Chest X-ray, PA view. Patient: 28 years old, sex M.
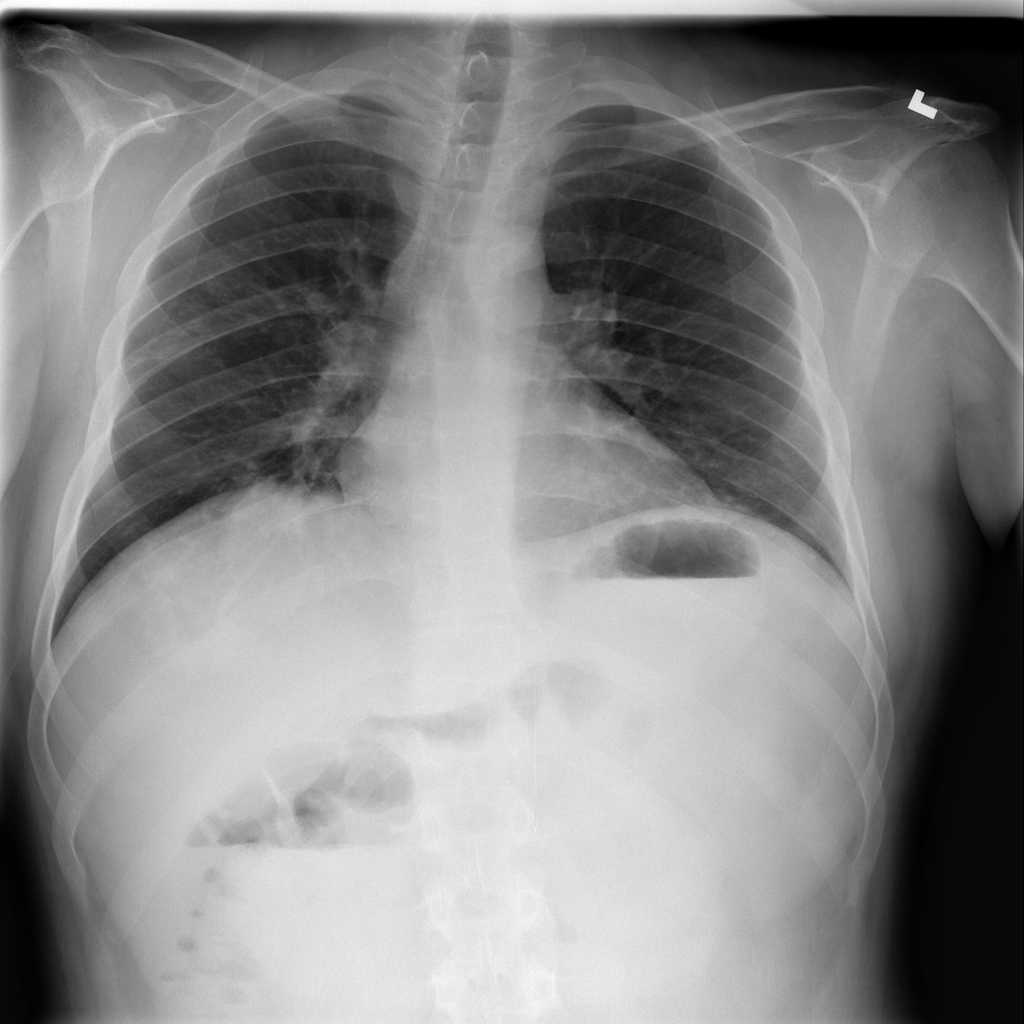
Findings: Consolidation, Infiltration